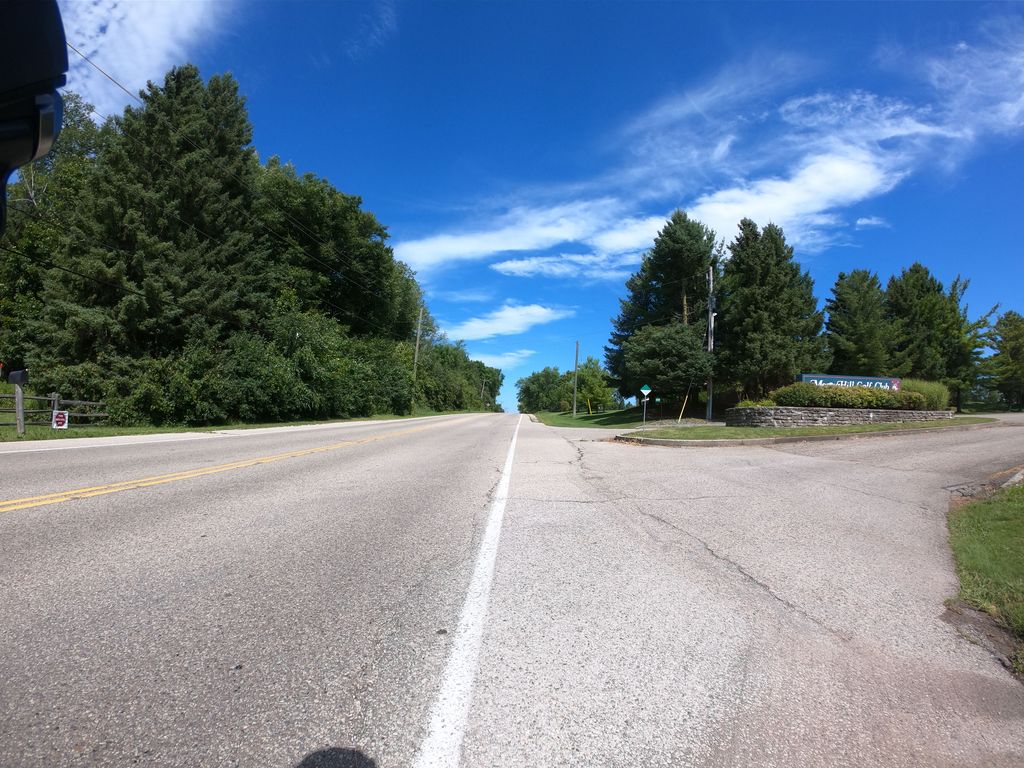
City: kitchener-waterloo